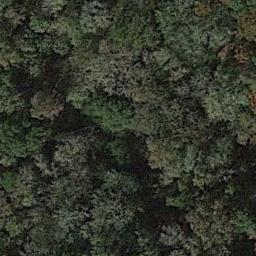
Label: forest